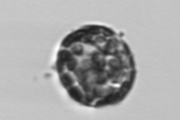
Label: Thalassiosira